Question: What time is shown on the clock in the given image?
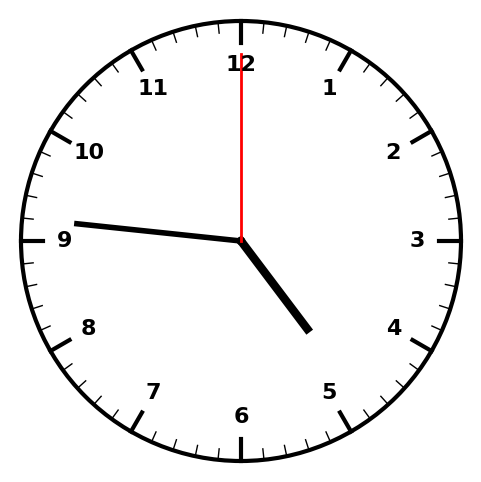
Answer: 04:46:00